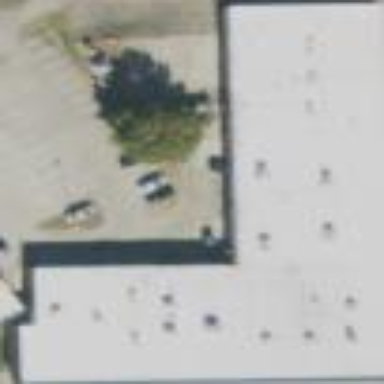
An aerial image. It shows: Retail building.